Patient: sex M, age 33
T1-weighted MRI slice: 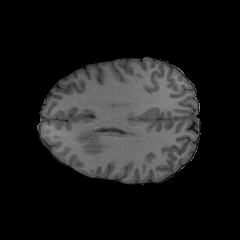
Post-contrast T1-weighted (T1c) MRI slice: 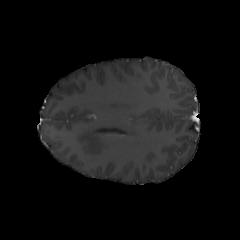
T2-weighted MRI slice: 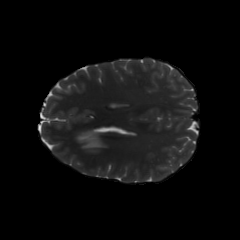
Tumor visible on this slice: yes
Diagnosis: Astrocytoma, IDH-mutant
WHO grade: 4